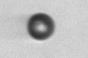
Label: bead